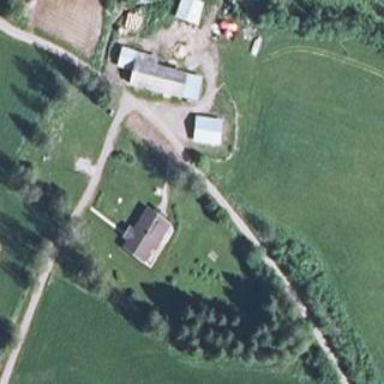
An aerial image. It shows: Farmyard area.